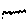
Label: zigzag